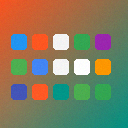
Screen state: on